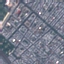
Land use / land cover: Residential